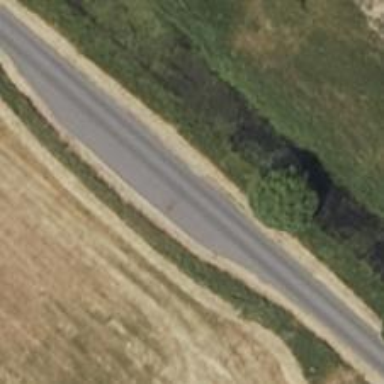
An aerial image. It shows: Passing place on the road.